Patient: sex M, age 60
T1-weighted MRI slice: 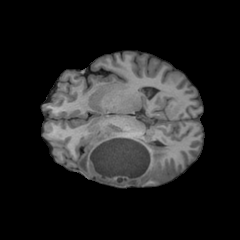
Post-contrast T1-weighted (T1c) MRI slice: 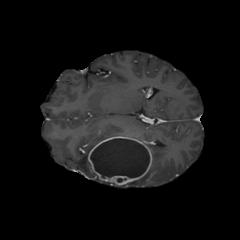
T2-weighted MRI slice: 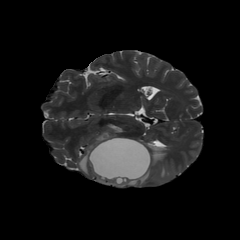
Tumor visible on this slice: yes
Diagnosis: Glioblastoma, IDH-wildtype
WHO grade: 4